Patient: sex F, age 62
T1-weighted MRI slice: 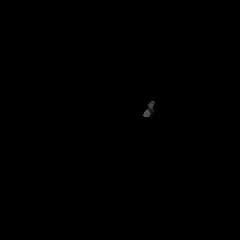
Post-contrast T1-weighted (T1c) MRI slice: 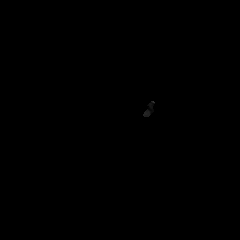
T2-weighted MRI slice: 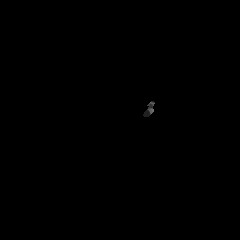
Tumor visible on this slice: no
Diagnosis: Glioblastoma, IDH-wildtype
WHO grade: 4